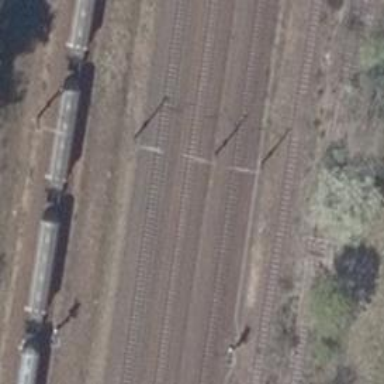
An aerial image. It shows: Railway milestone with catenary mast.